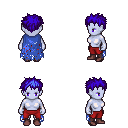
a pixel art fantasy rpg character, female body template, dark elf, purple skin, blue tattered cape, red pants, blue bedhead hairstyle, maroon shoes, four views (front, back, left, right), 2x2 character sprite sheet, small pixel art, hard edges, no anti-aliasing